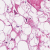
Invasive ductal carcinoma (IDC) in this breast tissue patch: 0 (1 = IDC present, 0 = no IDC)